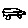
Label: car